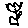
Label: flower